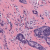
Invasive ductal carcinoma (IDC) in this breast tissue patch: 1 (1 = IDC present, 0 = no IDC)